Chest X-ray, PA view. Patient: 31 years old, sex F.
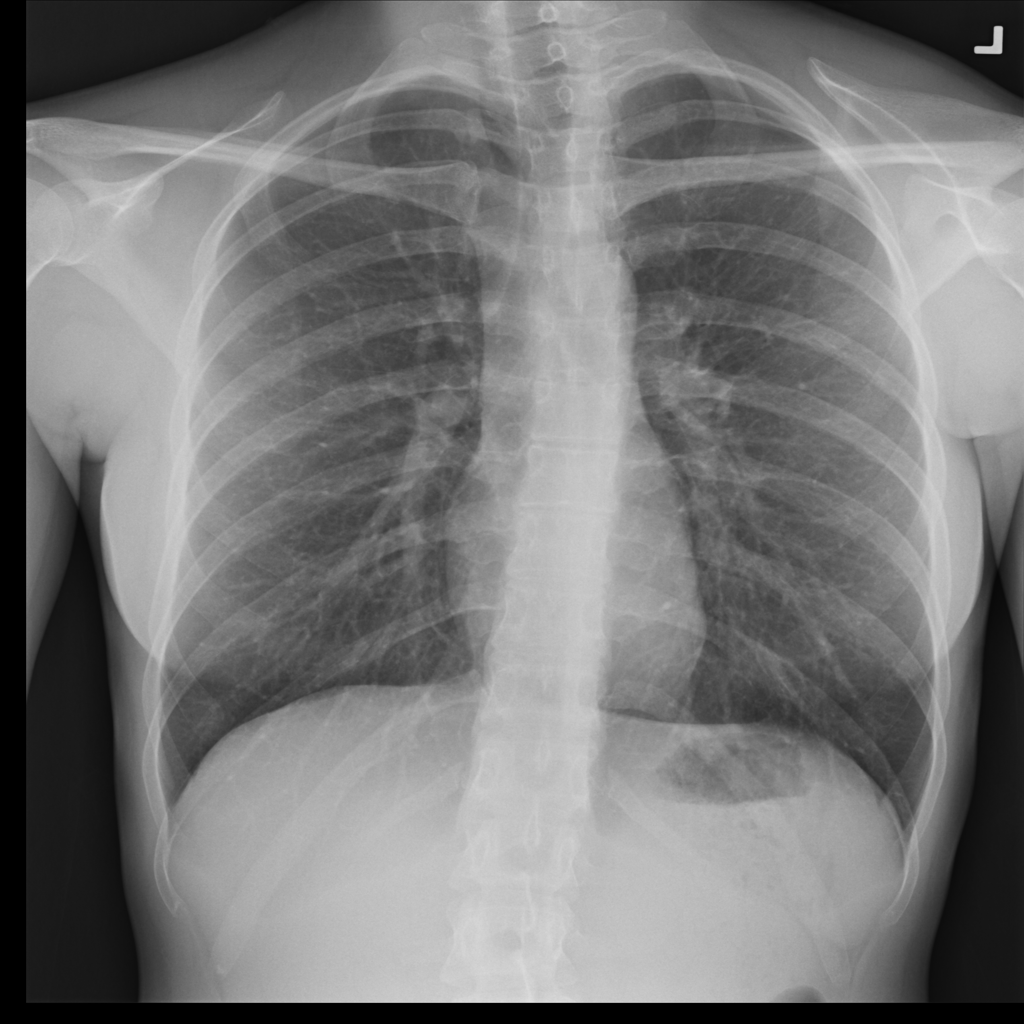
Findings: No Finding